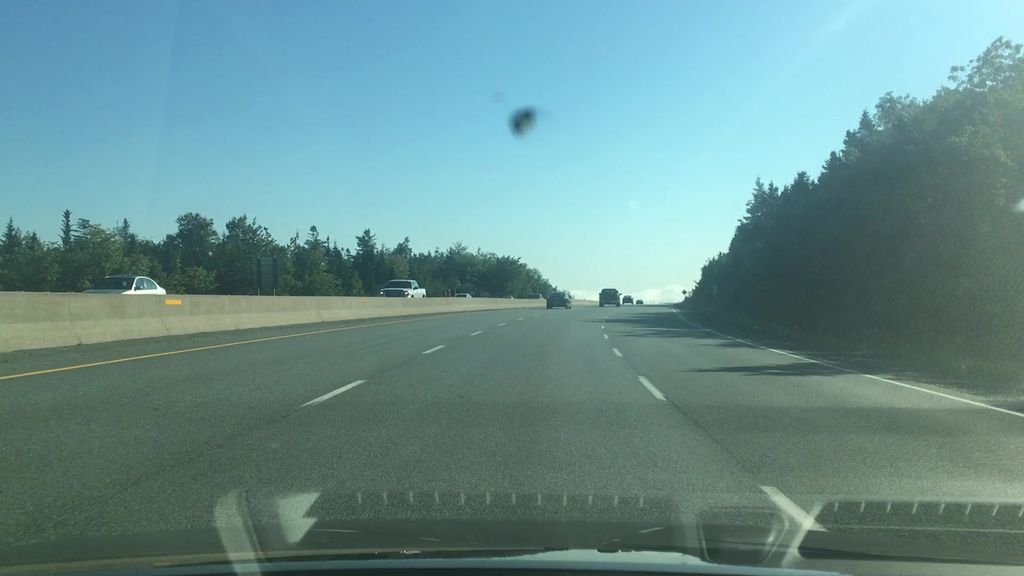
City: halifax